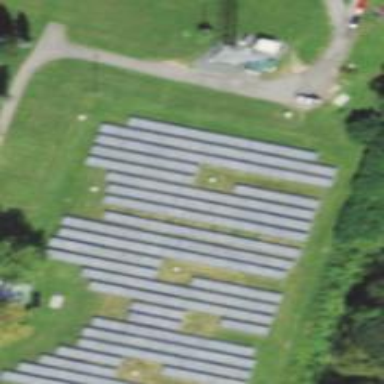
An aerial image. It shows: Solar photovoltaic panel generator.